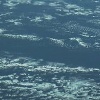
Label: cloud